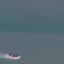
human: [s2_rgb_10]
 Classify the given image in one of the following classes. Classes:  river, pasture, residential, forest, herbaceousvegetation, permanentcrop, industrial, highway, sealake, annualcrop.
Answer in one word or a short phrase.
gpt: SeaLake